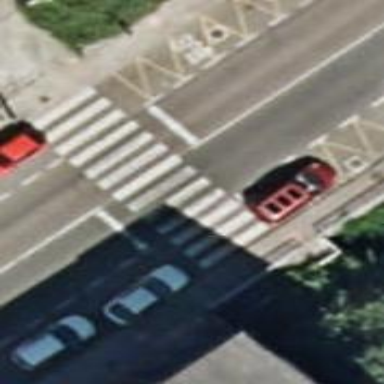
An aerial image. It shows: Uncontrolled crossing on the road.